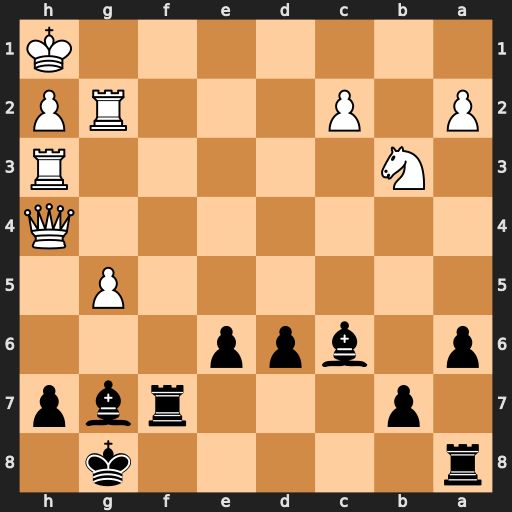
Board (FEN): r5k1/1p3rbp/p1bpp3/6P1/7Q/1N5R/P1P3RP/7K
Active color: b
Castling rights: -
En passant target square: -
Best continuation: Rf1#